Question: I would need some assistance on the below problem:
I'm trying to display qty value from db via option tag, but the option tag keeps adding on previous row value onto subsequent option tag row value. Would appreciate any advice/solution on this, thanks.
'''
$arrayqty = $_SESSION['pqty'];
<div id='qty'>
<?php
$options = array();
$options[] = "<option value=''></option>";
foreach($arrayqty as $qty )
{
$sql = mysql_query ("SELECT * FROM products WHERE qty = '$qty'");
$row = mysql_fetch_array($sql);
$nqty = $row['qty'];
for($x=1; $x<=$nqty; $x++)
{
$options[] = "<option value='{$x}'>{$x}</option>";
}
?>
<select class="list" >
<?php echo implode( $options); ?>
</select>
<?php
}
?>
</div>
'''

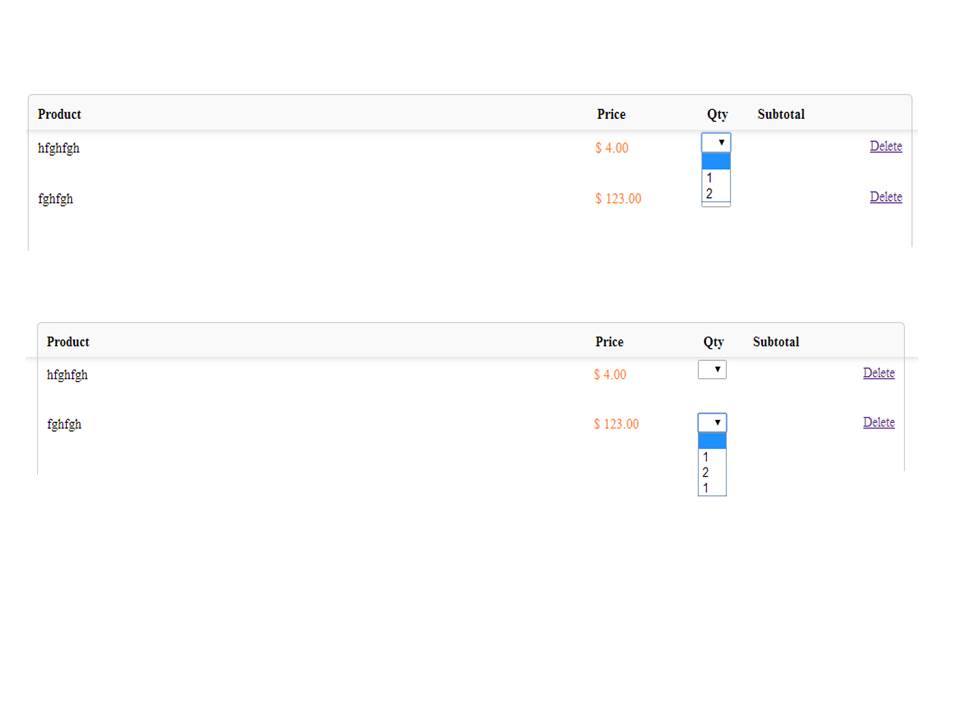
Answer: In your 'foreach' after 'echo implode( $options);' use:
'''
unset($options);
'''
Or if you want to keep the empty option try this
'''
$options = array();
$options[] = "<option value=''></option>";
'''